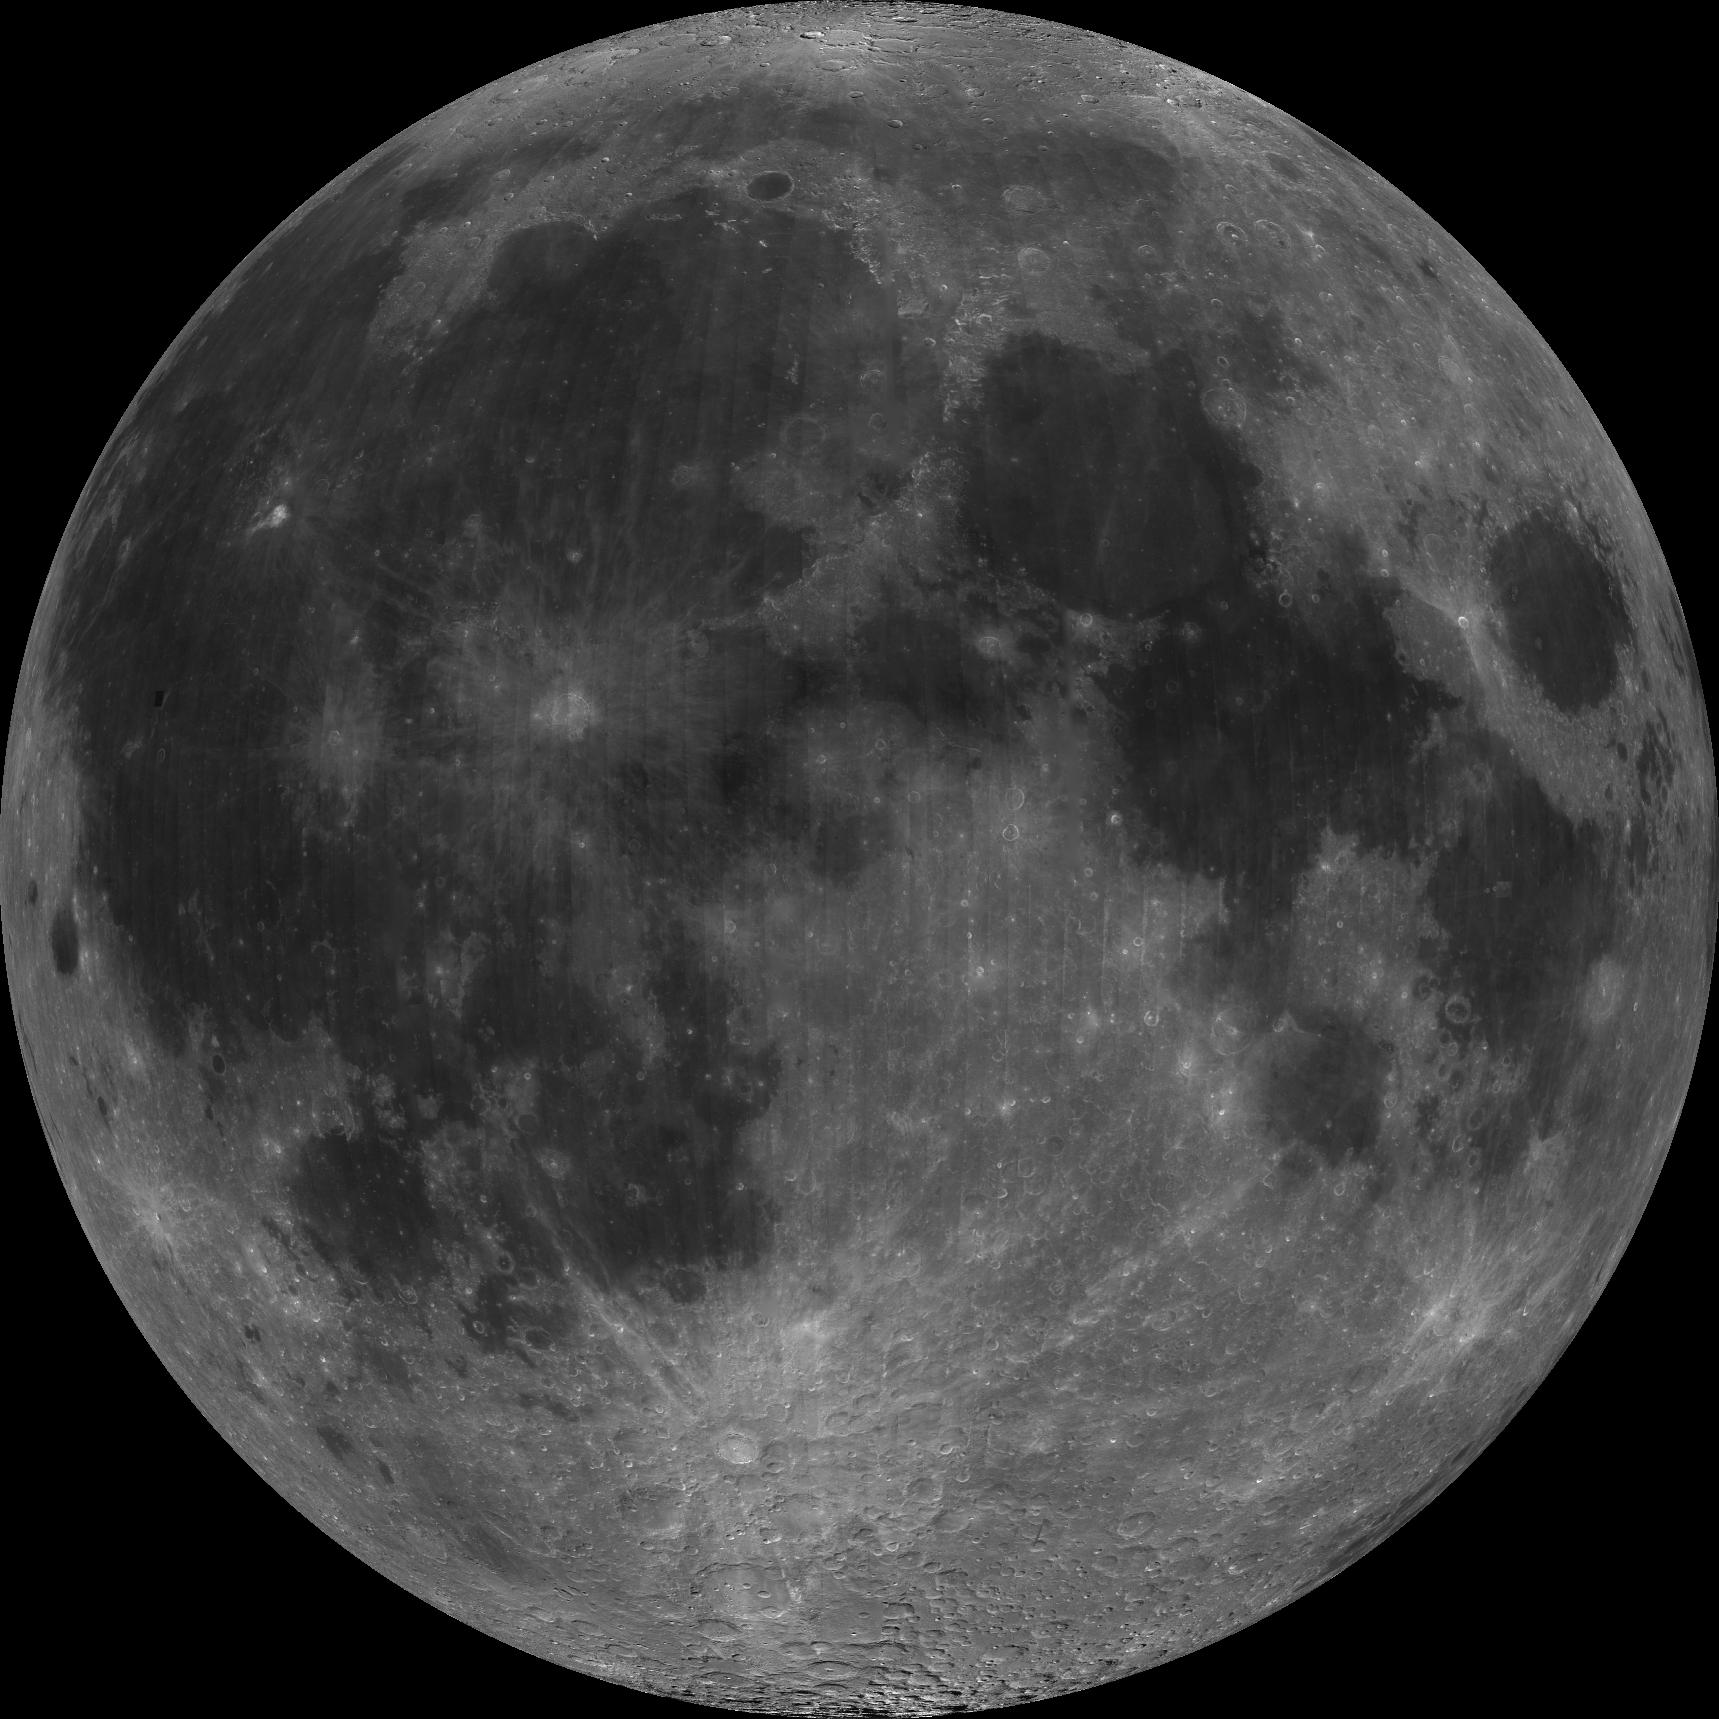
Nearside of Earth's Moon as Seen by the Clementine Spacecraft DSPSE, Moon